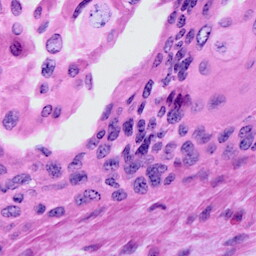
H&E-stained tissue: Cervix